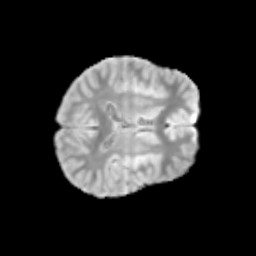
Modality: T2w
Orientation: axial
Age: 11
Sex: male
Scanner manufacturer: siemens
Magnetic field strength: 3 T
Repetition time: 3.8 s
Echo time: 0.07 s